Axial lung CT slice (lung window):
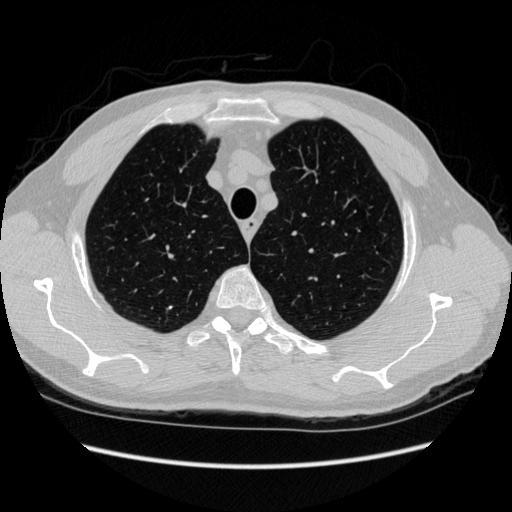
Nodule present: no